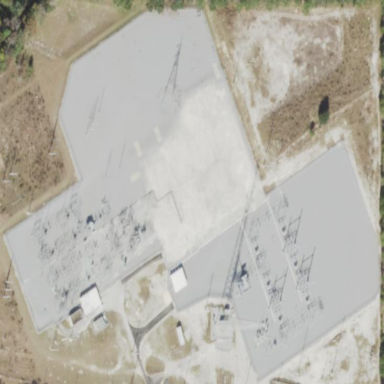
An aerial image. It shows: Outdoor power substation enclosed by fence. The substation operates at the transmission level.